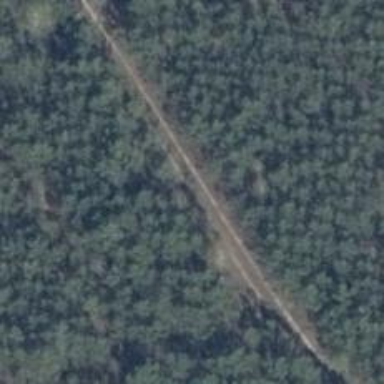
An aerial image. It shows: Sandy track with grade 4 tracktype.